Question: Following a tutorial trying to learn Windowbuilder Pro and running into some problems.
I have a list of an object, and want to create a binding function so that that when I've selected an object in the list, the corresponding objects name will appear in a button.
This type of operation never works for me. No object-specific options appear in the "selectedElement" column, just .
If I try to bind say a button to a specific beans property, it works well.
The documentation for Windowbuilder is so sparse I didn't think of anywhere else to turn.
Greatly appreciate any help with solving the problem or resources for learning Windowbuilder indepth.
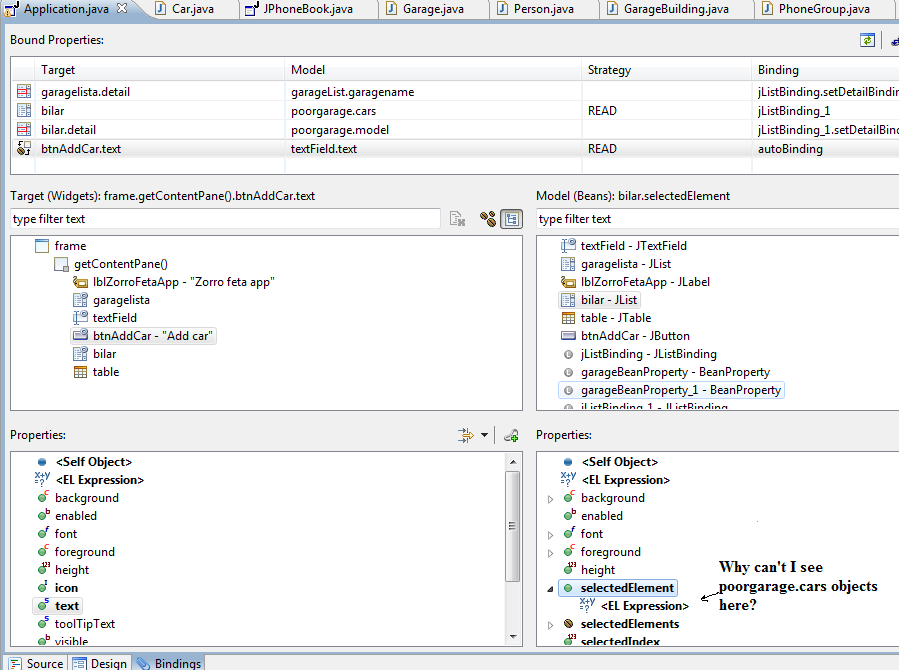
Answer: I should point out the WindowBuilder docs on Swing Data Binding are expressly intended to document how to use the WB tools and not how to use the Swing Data Binding API itself. In fact, WindowBuilder expects you to have a fairly good grasp of Swing Data Binding fundamentals before you can effectively use the tools it provides.
Based on your question, it sounds like you need to create an as described in the WB docs <URL>. To understand what an is and how to use it, you should refer to the Swing Data Binding docs themselves.
The bottom line is that, if you know how to create the Swing Data Bindings that you need by hand (in source), you should be able to more rapidly create then using WindowBuilder. WB strives to expose the Swing DB API in as pure a form as possible (warts and all). We have intentionally tried to expose the full power of the DB API without adding any simplification layer on top of it. The downside is that, if you are new to the Swing DB API and don't know how it all is intended to work, WB will not help you or teach you how to use it.